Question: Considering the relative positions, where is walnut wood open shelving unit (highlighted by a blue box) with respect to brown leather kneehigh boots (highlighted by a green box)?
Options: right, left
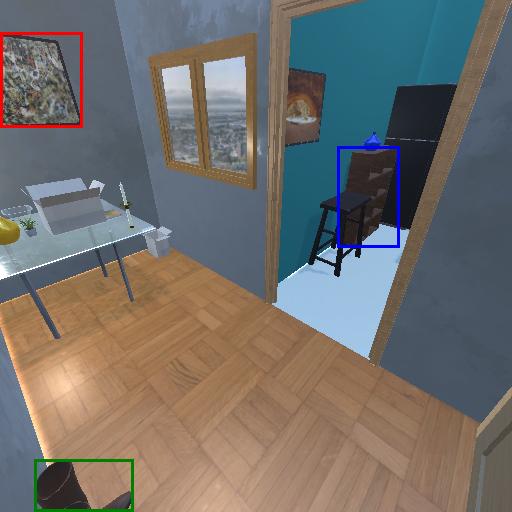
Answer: right